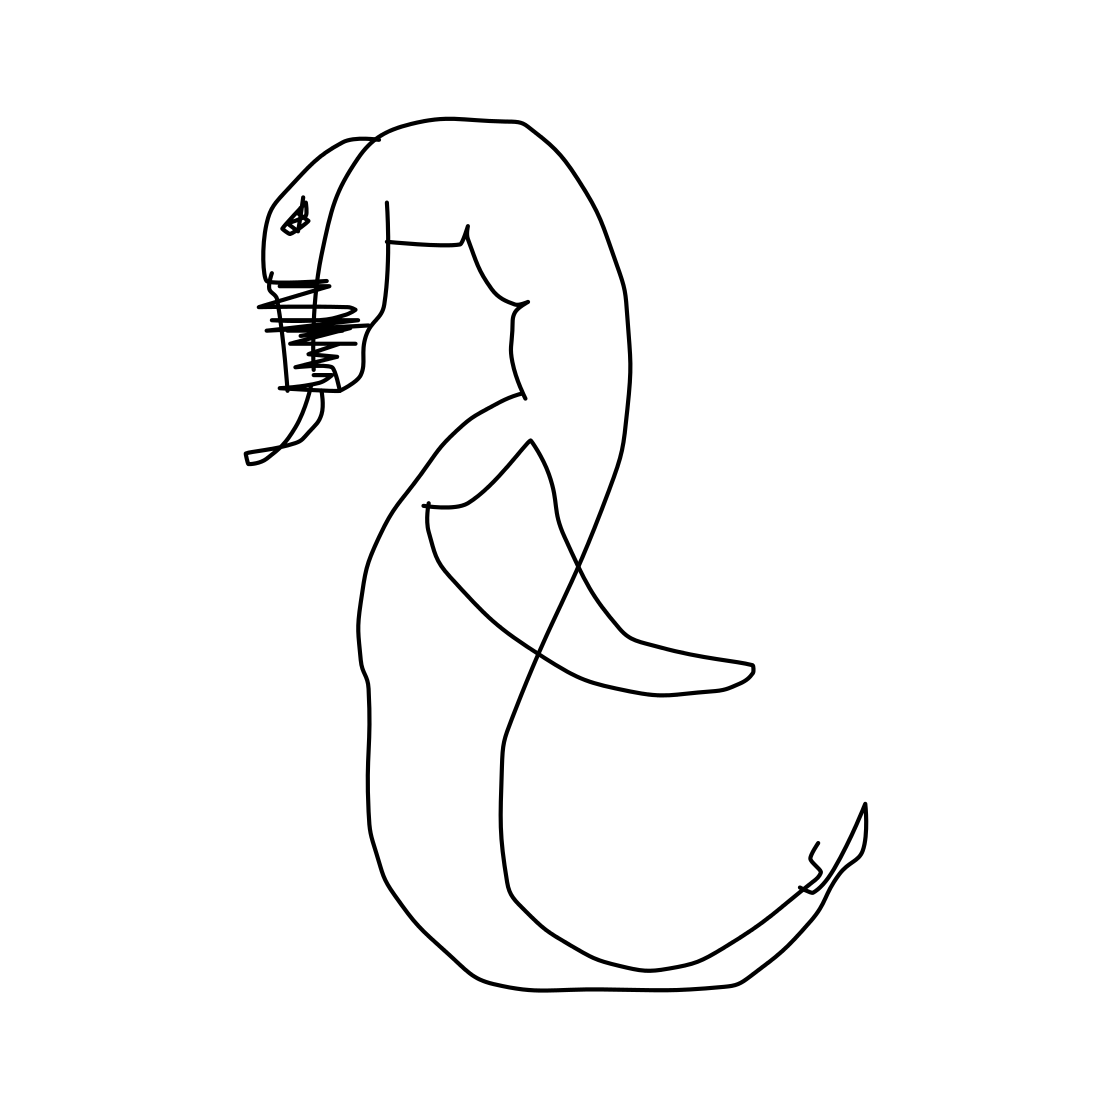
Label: dragon